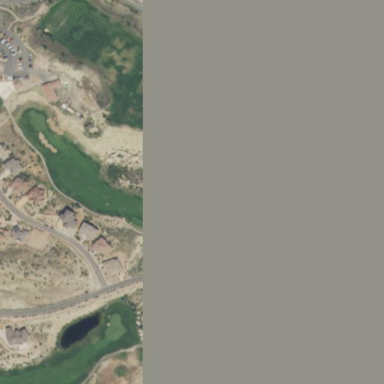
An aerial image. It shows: Area with grass used as rough in golf course.